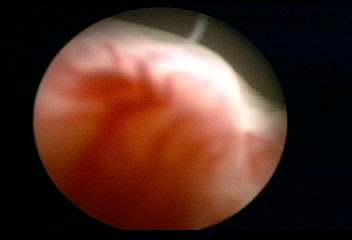
Modality: WLC
Class: Normal mucosa
Bladder cancer association: No